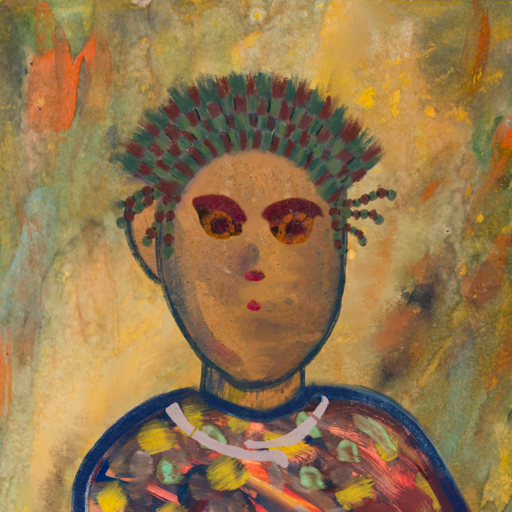
Background: Comrade, Head And Neck Front: In_The_Sun, Face Front: Doll, Bust: Mother_And_Son_Mother, Hair Front: Blank, Head Accessory: After_Raid_Crown, Second Necklace: Blank, Necklace: Hypocrite_2, Baby: Blank